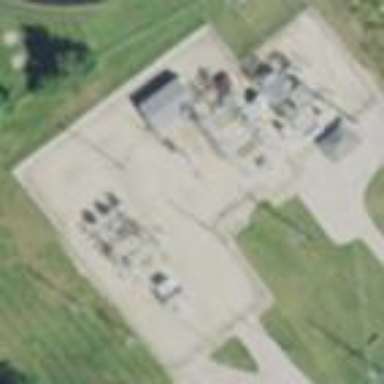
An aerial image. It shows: Minor distribution substation.